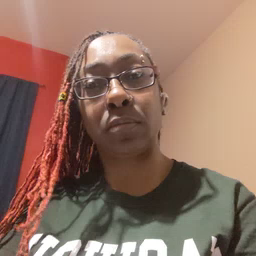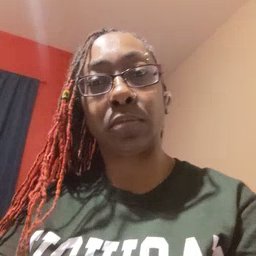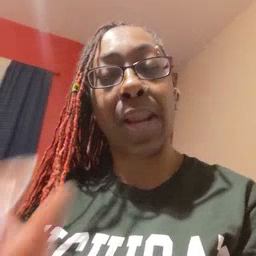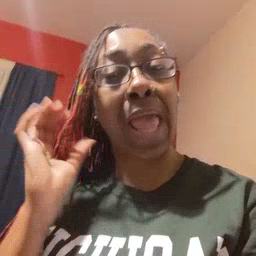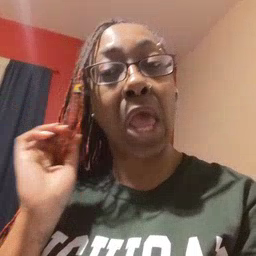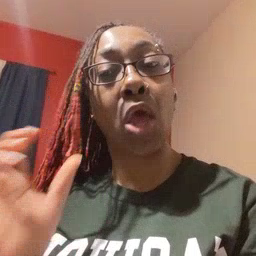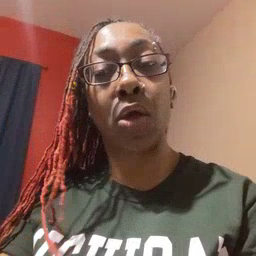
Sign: hair